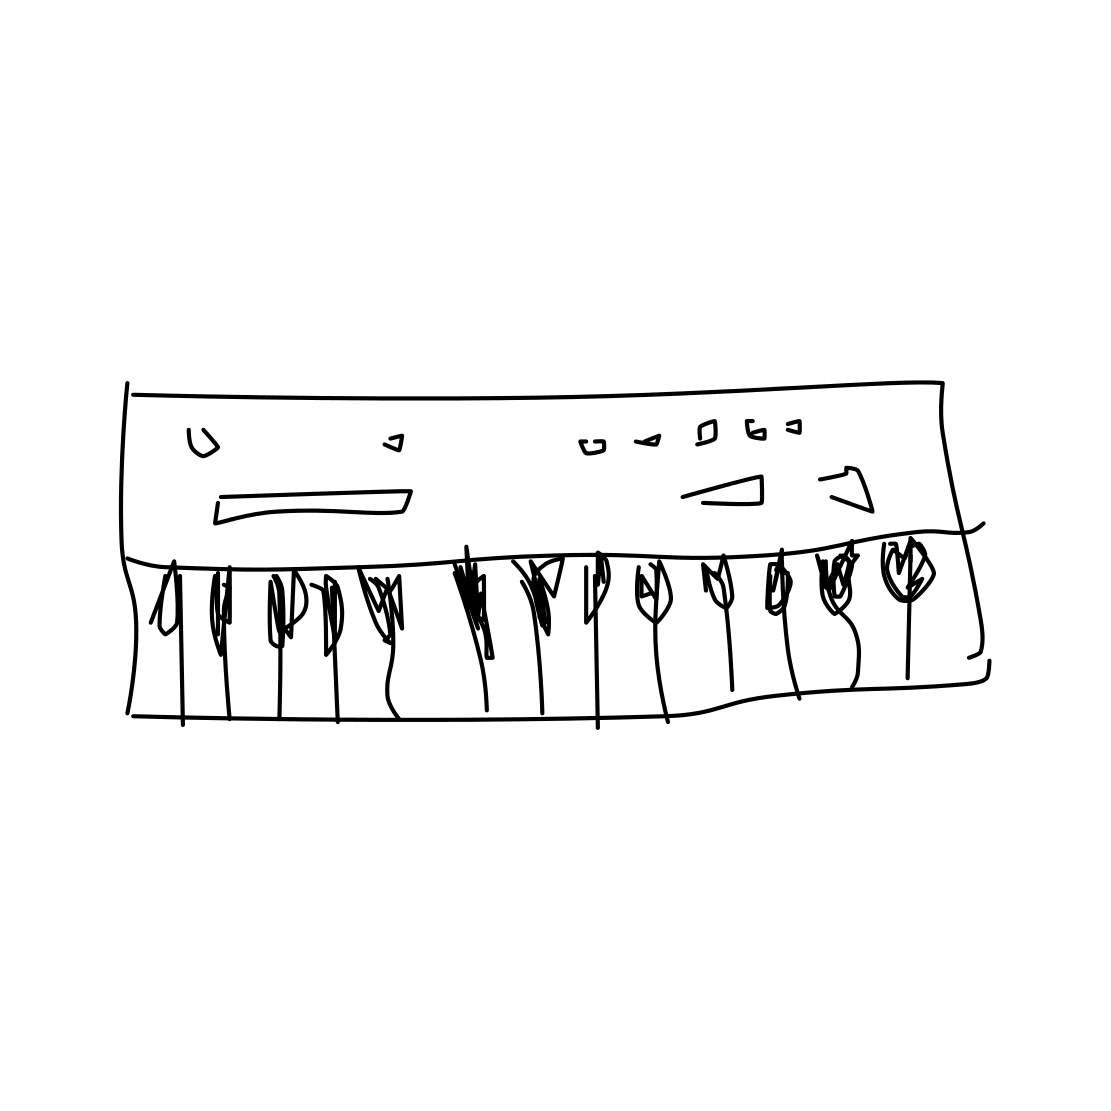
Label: keyboard